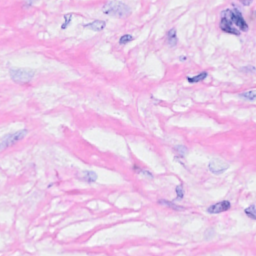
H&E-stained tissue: Breast